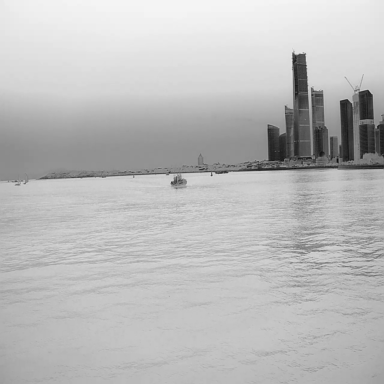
There is a container_ship in the infrared image.